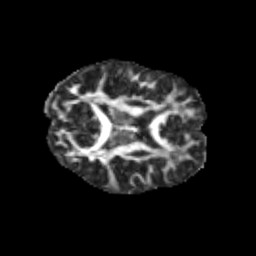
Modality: FA
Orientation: axial
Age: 12
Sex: male
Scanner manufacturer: siemens
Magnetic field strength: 3 T
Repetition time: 3.8 s
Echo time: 0.07 s